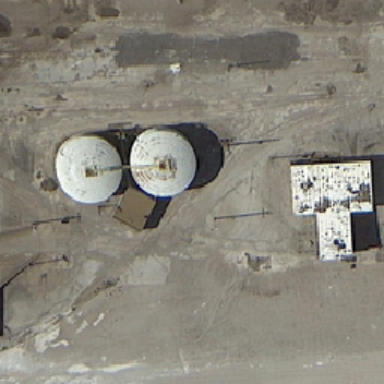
It 's a little empty .